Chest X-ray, PA view. Patient: 65 years old, sex M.
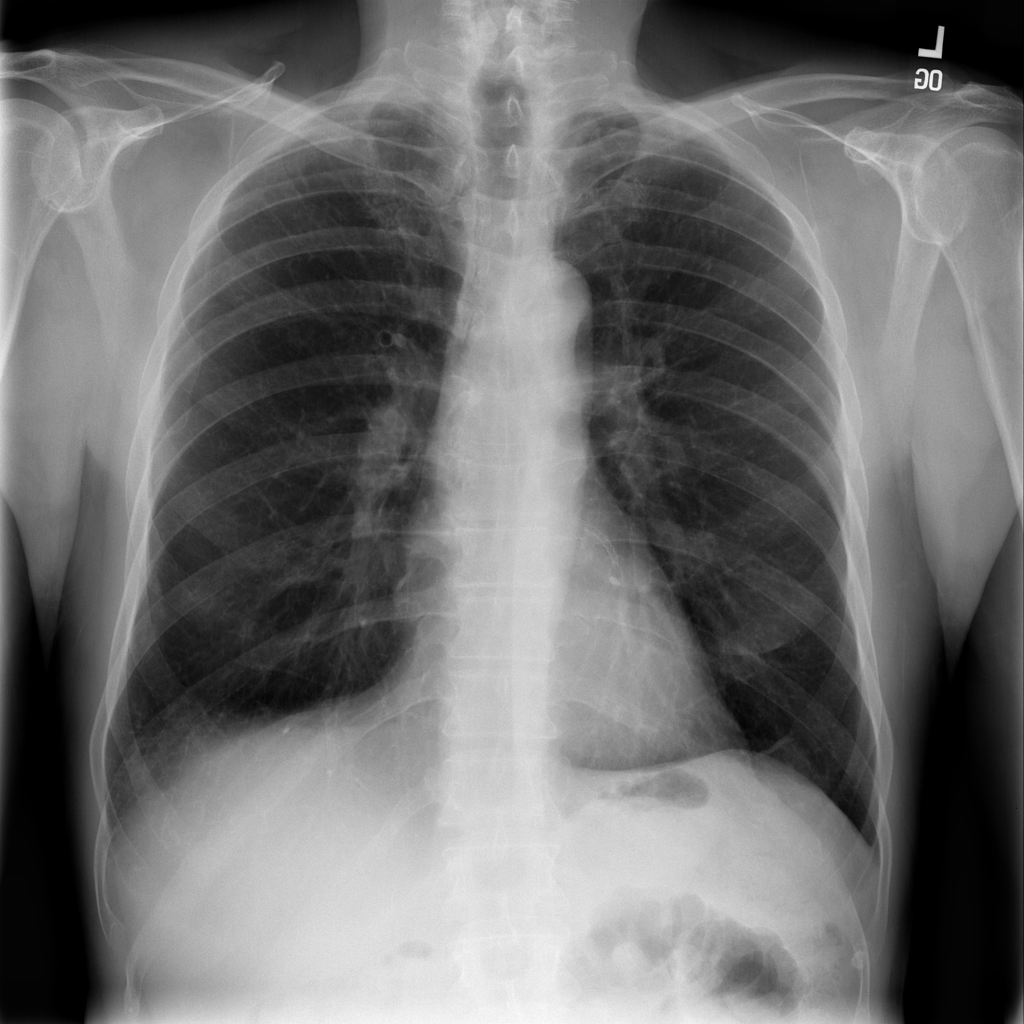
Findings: Infiltration